Question: I love me some <URL> that shows all the icons isn't effective for browsing.

In Chrome on OS X all the icons are very small, and trying to scan through visually to find an icon I want is difficult.
I'd love to browse all the icons by themselves, on a page where the icons are more on the range of ~20+ pixels wide. Merely increasing the zoom level in my browser just doesn't help. Does such a display exist?
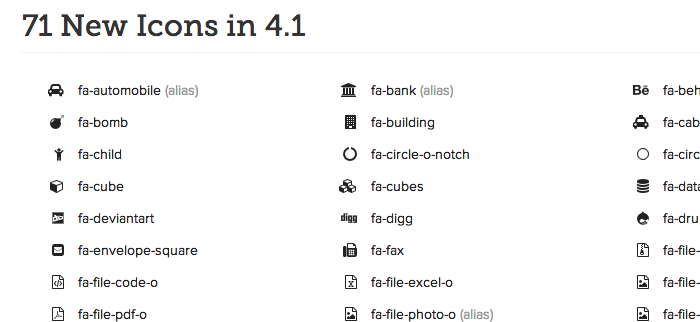
Answer: Try <URL>
Displays glyphs from a few different libraries, is searchable and can copy the class directly to your clipboard.